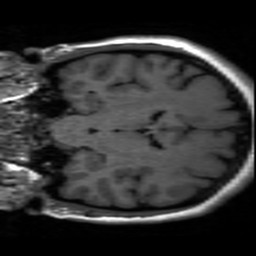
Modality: inplaneT1
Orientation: coronal
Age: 19
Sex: female
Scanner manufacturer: ge
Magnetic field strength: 3 T
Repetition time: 2.499 s
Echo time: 0.02513 s